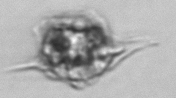
Label: Amylax